Question: I am having trouble implementing this into my current path finding algorithm.
Currently I have Dijkstra written and works like it should, but I need to step further away and add a limit (range). I can better explain with an image:
Let's say I have range of . I want to go from 'A' to 'E'. My current algorithm, works as it should, so it results in 'A->B-E'.
However, I need to go only on paths with weight not more than the range - , which would mean that 'A->B->E' is not the option any more, but 'A->C->D->B->E'
So far, I have implemented a 'bool' named 'Possible' which would return for the single part of path (e.g. 'A->B') is it possible comparing to my limit / range.
My main problem is that I do not know where/how to start. My only idea was to see where 'Possible' is 'false' ('A->B' on the total route 'A->B->E') and run the algorithm from 'A' to 'A->E' again without / excluding 'B' stop/vertex.
Is this a good approach? Because of that my big O notation would increment twice (as far as I understand it).

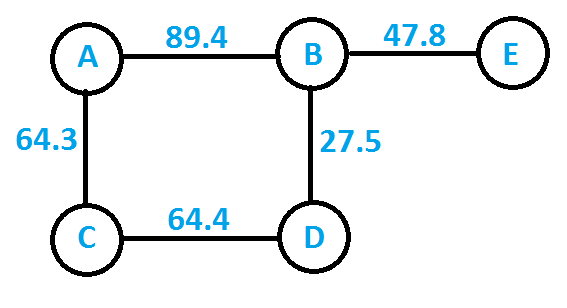
Answer: I see two ways of doing this
1. Create a new graph G' that contains only edges < 80, and look for shortest path there... reduction time is O(V+E), and additional O(V+E) memory usage
2. You can change Dijkstra's algorithm, to ignore edges > 80, just skip edges >80, when giving values to neighbor vertices, the complexity and memory usage will stay the same in this case